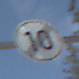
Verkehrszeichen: EndeGeschwindigkeit10
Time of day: Midday
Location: Outdoor (Nature)
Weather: PartlyCloudy
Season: NotSpecified
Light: Natural